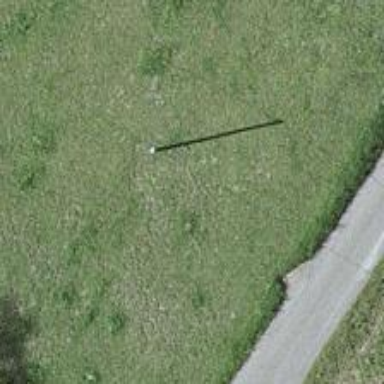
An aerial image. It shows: Utility pole in the image.